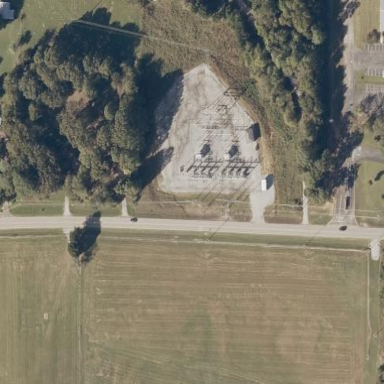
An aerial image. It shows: Distribution level power substation enclosed by fence.